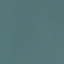
Land use / land cover class: SeaLake